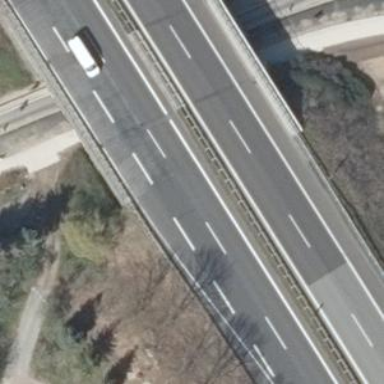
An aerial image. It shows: Man-made bridge.